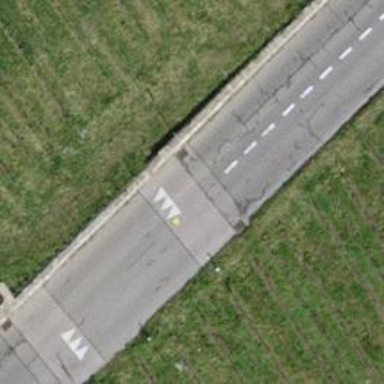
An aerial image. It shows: Traffic calming hump on the road.